Question:
I want to find the percentage of product sold from the percentage of product a customer was given to sell.
From the above table, Customers(CustID) have some products for sale, and the percentage product they were given. For example, Customer 1 has 32 product of which his total across the CustID is 15%. From table B, he sold 12 out of 32 product of which was 15%
Now, the logic is to find in percentage the product sold. That is, "What percentage did 12 contribute to 15% of the 32 product he had?
Thank you
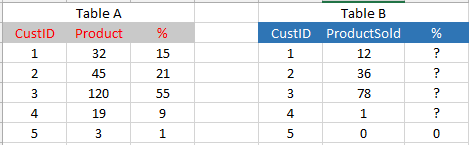
Answer: Find the percentage of the product sold as compared to the product he was given, and then multiply that by the percentage of the total product he was given.
Example for Customer 1:
12 is 37.5% of 32
37.5% of 15% is 5.6%
'''
=(Fields!ProductSold.Value / Fields!Product.Value) * (Fields!Product.Value / Sum(Fields!Product.Value)
'''
That being said, it would be easier just to get the percent of what he sold compared to the total given.
'''
=Sum(Fields!Product.Value) / Fields!ProductSold.Value
'''
Hope this helps.